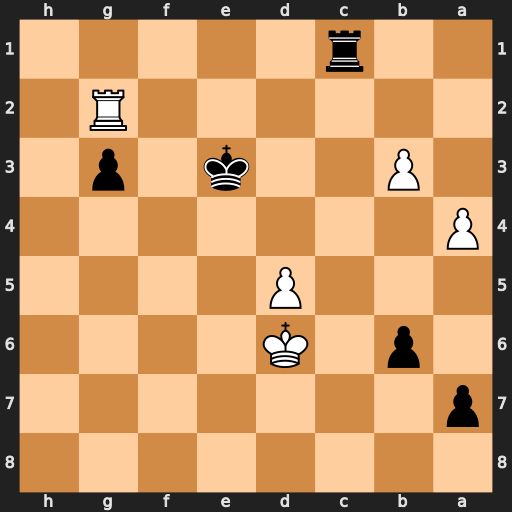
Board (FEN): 8/p7/1p1K4/3P4/P7/1P2k1p1/6R1/2r5
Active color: b
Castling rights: -
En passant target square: -
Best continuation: Kf3 Rxg3+ Kxg3